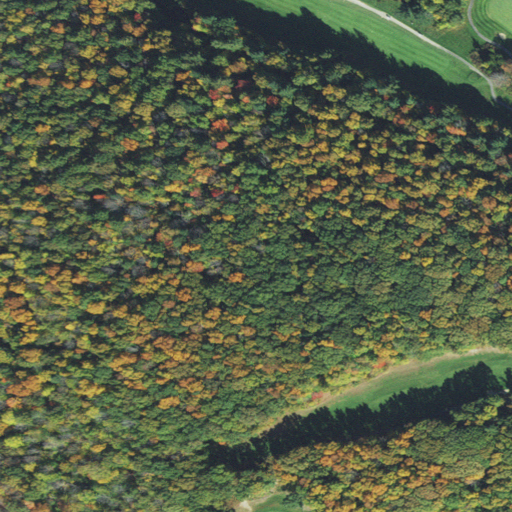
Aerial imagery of mountain in Massachusetts named Austin Hill containing deciduous forest, open development, evergreen forest, low intensity development, woody wetlands, and medium intensity development